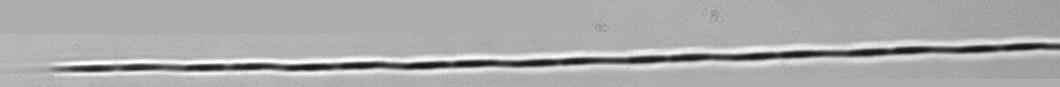
Label: Pseudo-nitzschia